Question: Count the number of objects in the diagram.
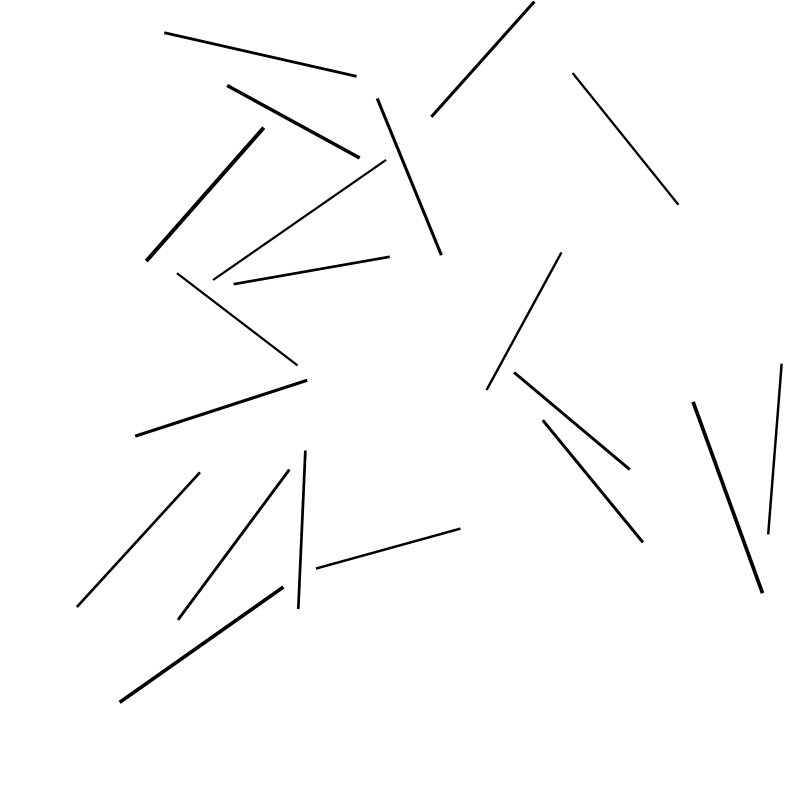
Answer: 20